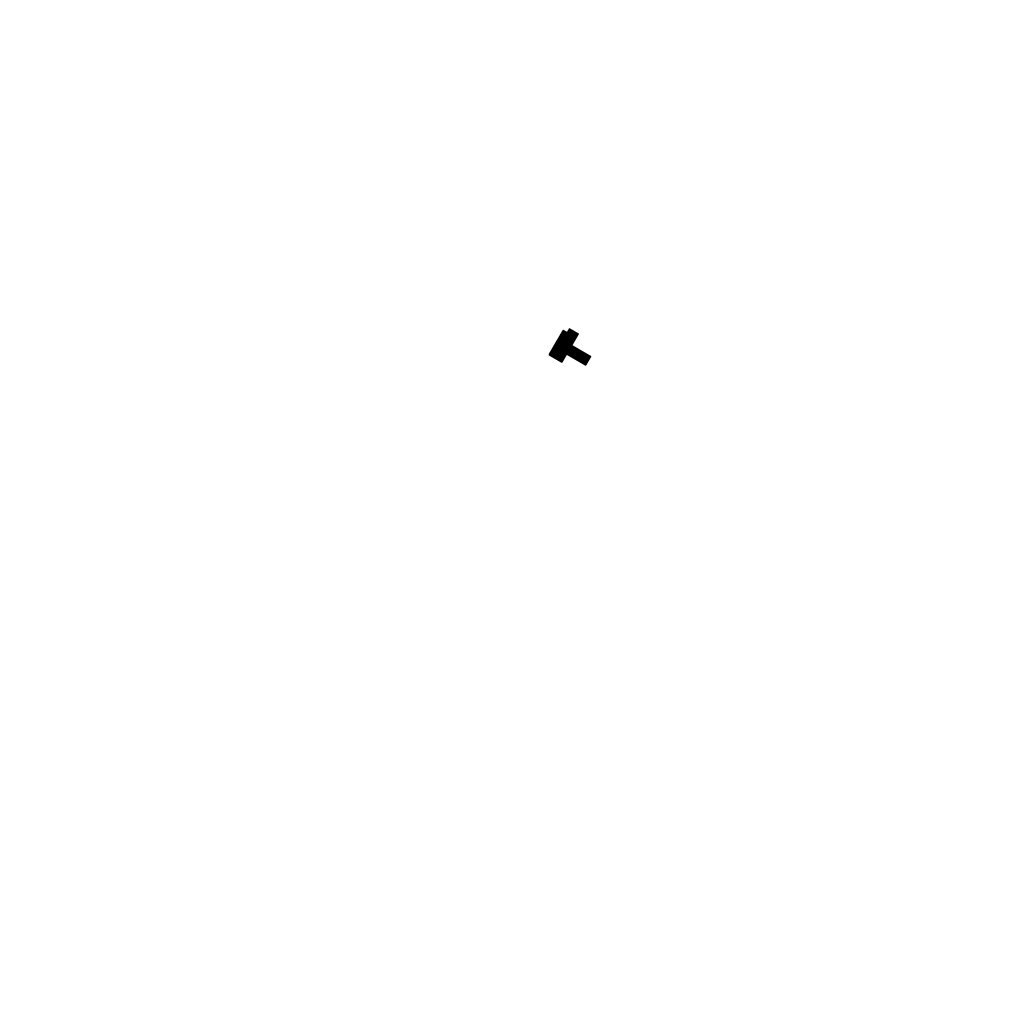
Tags: overhead vector_map, agriculture, recreation, individual_rise, density_2, Building, 1.0 km²